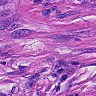
Metastatic tissue present: yes